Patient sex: M
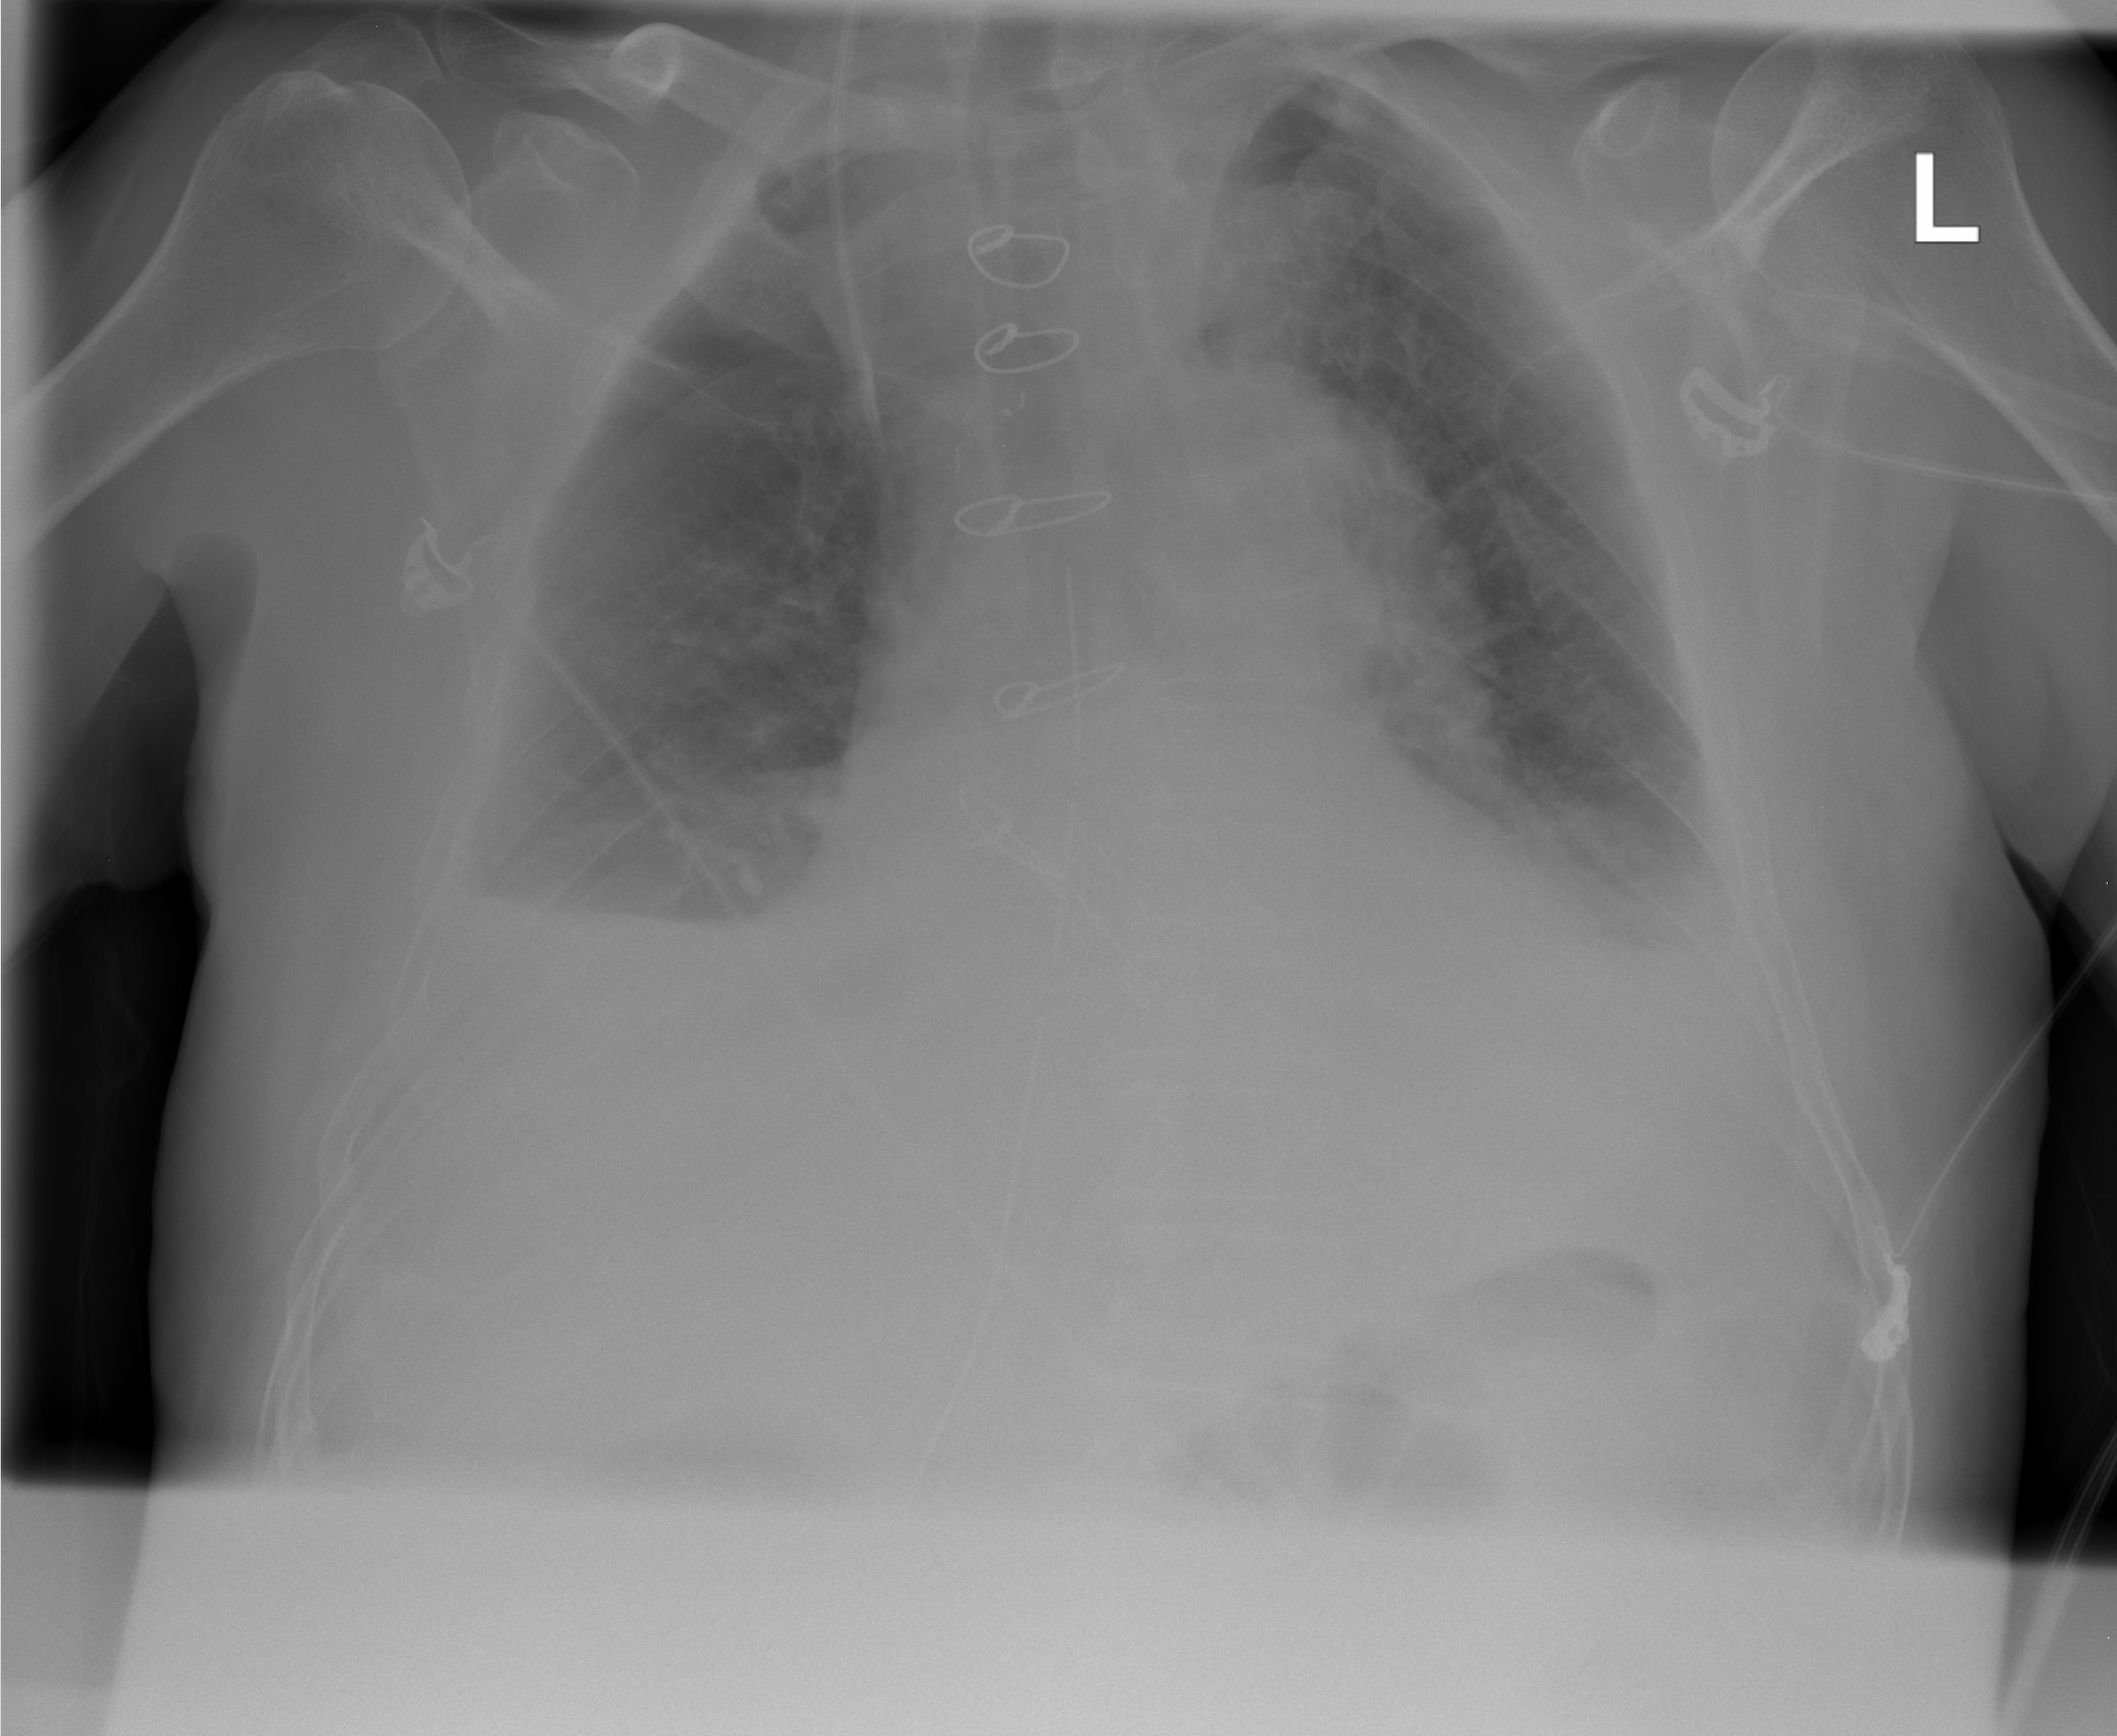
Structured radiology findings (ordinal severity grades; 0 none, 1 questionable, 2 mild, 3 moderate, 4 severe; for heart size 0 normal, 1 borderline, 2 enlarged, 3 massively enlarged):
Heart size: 2
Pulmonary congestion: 1
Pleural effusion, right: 3
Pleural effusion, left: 2
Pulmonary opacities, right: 0
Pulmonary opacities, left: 0
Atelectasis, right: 2
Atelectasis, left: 2